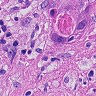
Metastatic tissue present: yes